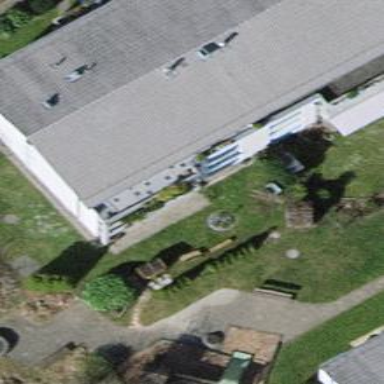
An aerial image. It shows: Building with gabled roof.